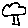
Label: tree